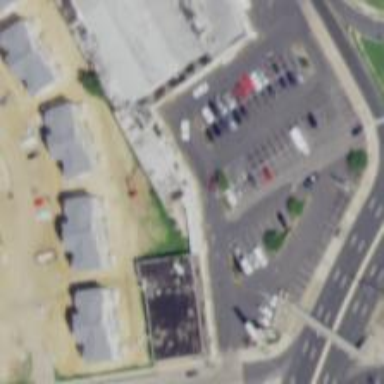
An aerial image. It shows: Retail area.